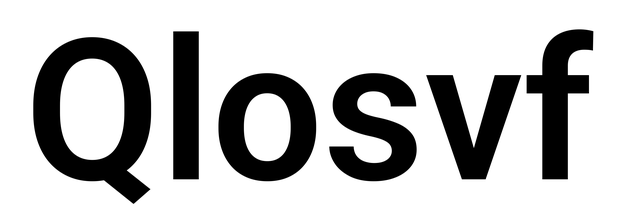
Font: Roboto_SemiBold